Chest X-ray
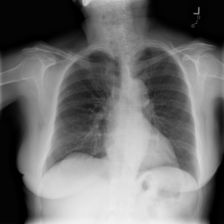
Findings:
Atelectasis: negative
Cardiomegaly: negative
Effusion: negative
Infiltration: negative
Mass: negative
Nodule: negative
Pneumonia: negative
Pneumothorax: negative
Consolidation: negative
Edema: negative
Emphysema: negative
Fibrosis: negative
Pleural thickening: negative
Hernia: negative